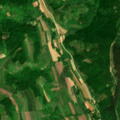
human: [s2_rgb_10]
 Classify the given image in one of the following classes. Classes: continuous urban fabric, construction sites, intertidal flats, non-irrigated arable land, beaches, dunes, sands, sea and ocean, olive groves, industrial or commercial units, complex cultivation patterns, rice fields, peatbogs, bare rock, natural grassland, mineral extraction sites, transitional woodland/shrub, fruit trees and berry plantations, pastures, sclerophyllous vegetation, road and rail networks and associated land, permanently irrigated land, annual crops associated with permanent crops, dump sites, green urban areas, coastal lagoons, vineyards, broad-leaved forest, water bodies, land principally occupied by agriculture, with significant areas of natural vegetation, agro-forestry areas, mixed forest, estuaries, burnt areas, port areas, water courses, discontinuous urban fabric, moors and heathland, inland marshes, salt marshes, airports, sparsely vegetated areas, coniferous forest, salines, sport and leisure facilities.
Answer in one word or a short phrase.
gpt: complex cultivation patterns, land principally occupied by agriculture, with significant areas of natural vegetation, broad-leaved forest, mixed forest